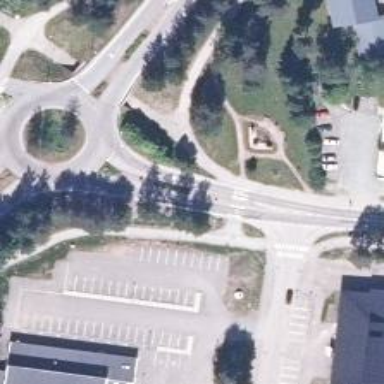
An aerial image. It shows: Asphalt cycleway with zebra crossing and crossing island.